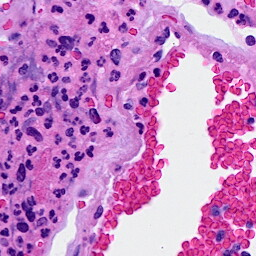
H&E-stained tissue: Breast